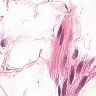
Metastatic tissue present: no